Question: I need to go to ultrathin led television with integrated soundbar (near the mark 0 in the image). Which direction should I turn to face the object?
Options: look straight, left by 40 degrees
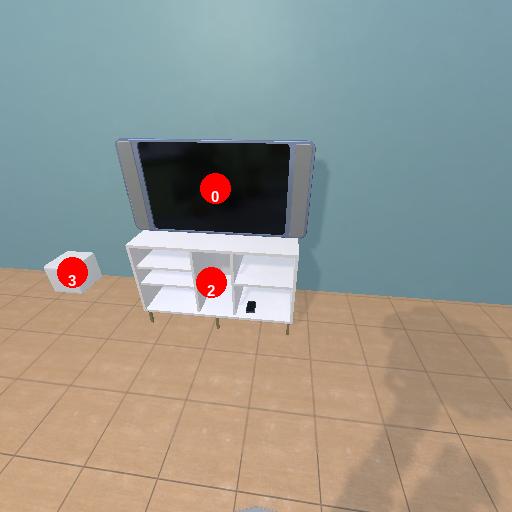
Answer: look straight